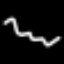
Label: squiggle